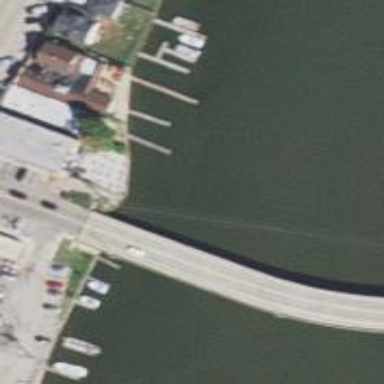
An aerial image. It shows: Man-made pier.